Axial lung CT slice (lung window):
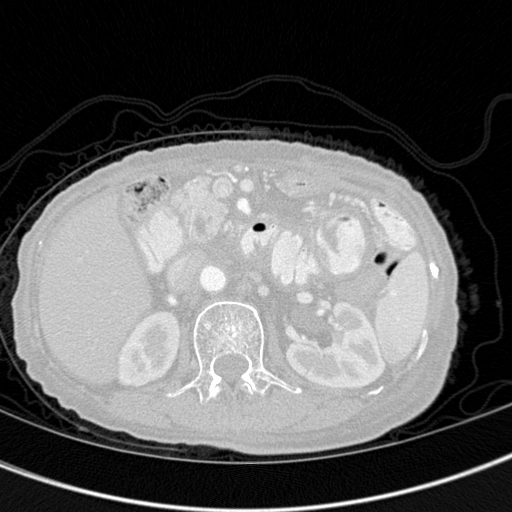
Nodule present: no